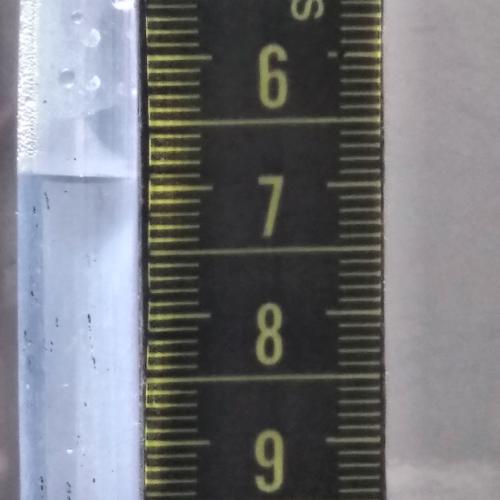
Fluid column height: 6.9 cm